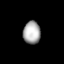
Tissue: lung
Cell type: Endothelial cells
Senescence score: 0.1179
Nuclear area (px): 383
Mean DAPI intensity: 171.037